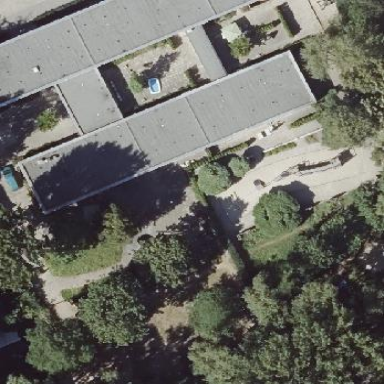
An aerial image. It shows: School.